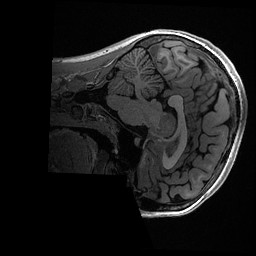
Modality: T1w
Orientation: sagittal
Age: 17
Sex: female
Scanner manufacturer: ge
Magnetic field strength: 3 T
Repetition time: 0.006952 s
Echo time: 0.00292 s